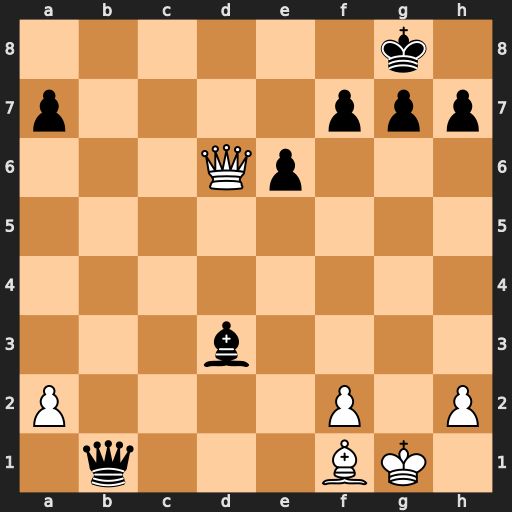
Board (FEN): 6k1/p4ppp/3Qp3/8/8/3b4/P4P1P/1q3BK1
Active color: w
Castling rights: -
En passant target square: -
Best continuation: Qd8#